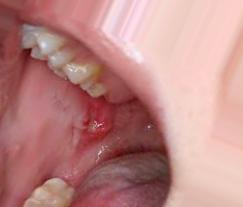
Condition: Mouth Ulcer